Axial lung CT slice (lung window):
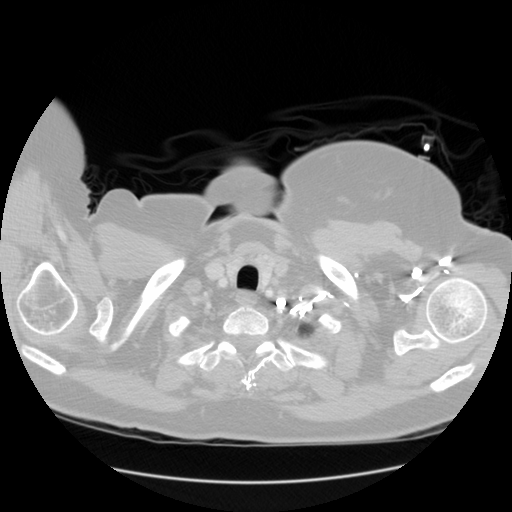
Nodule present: no